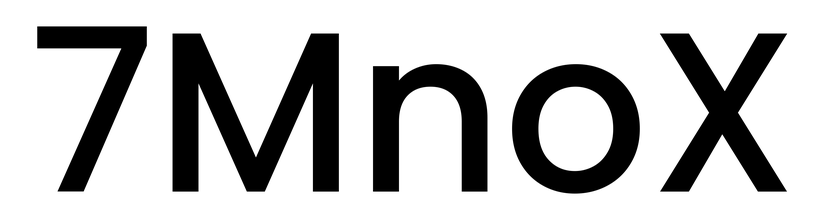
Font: Poppins-Medium